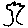
Label: tree